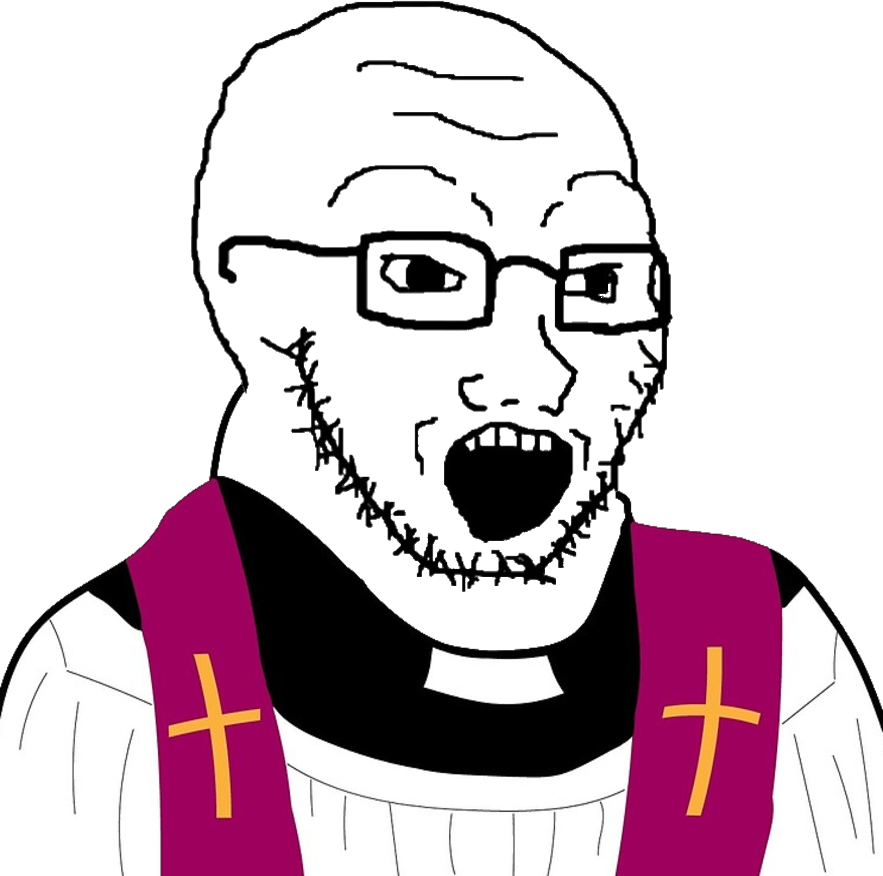
Label: 5_Soyjak